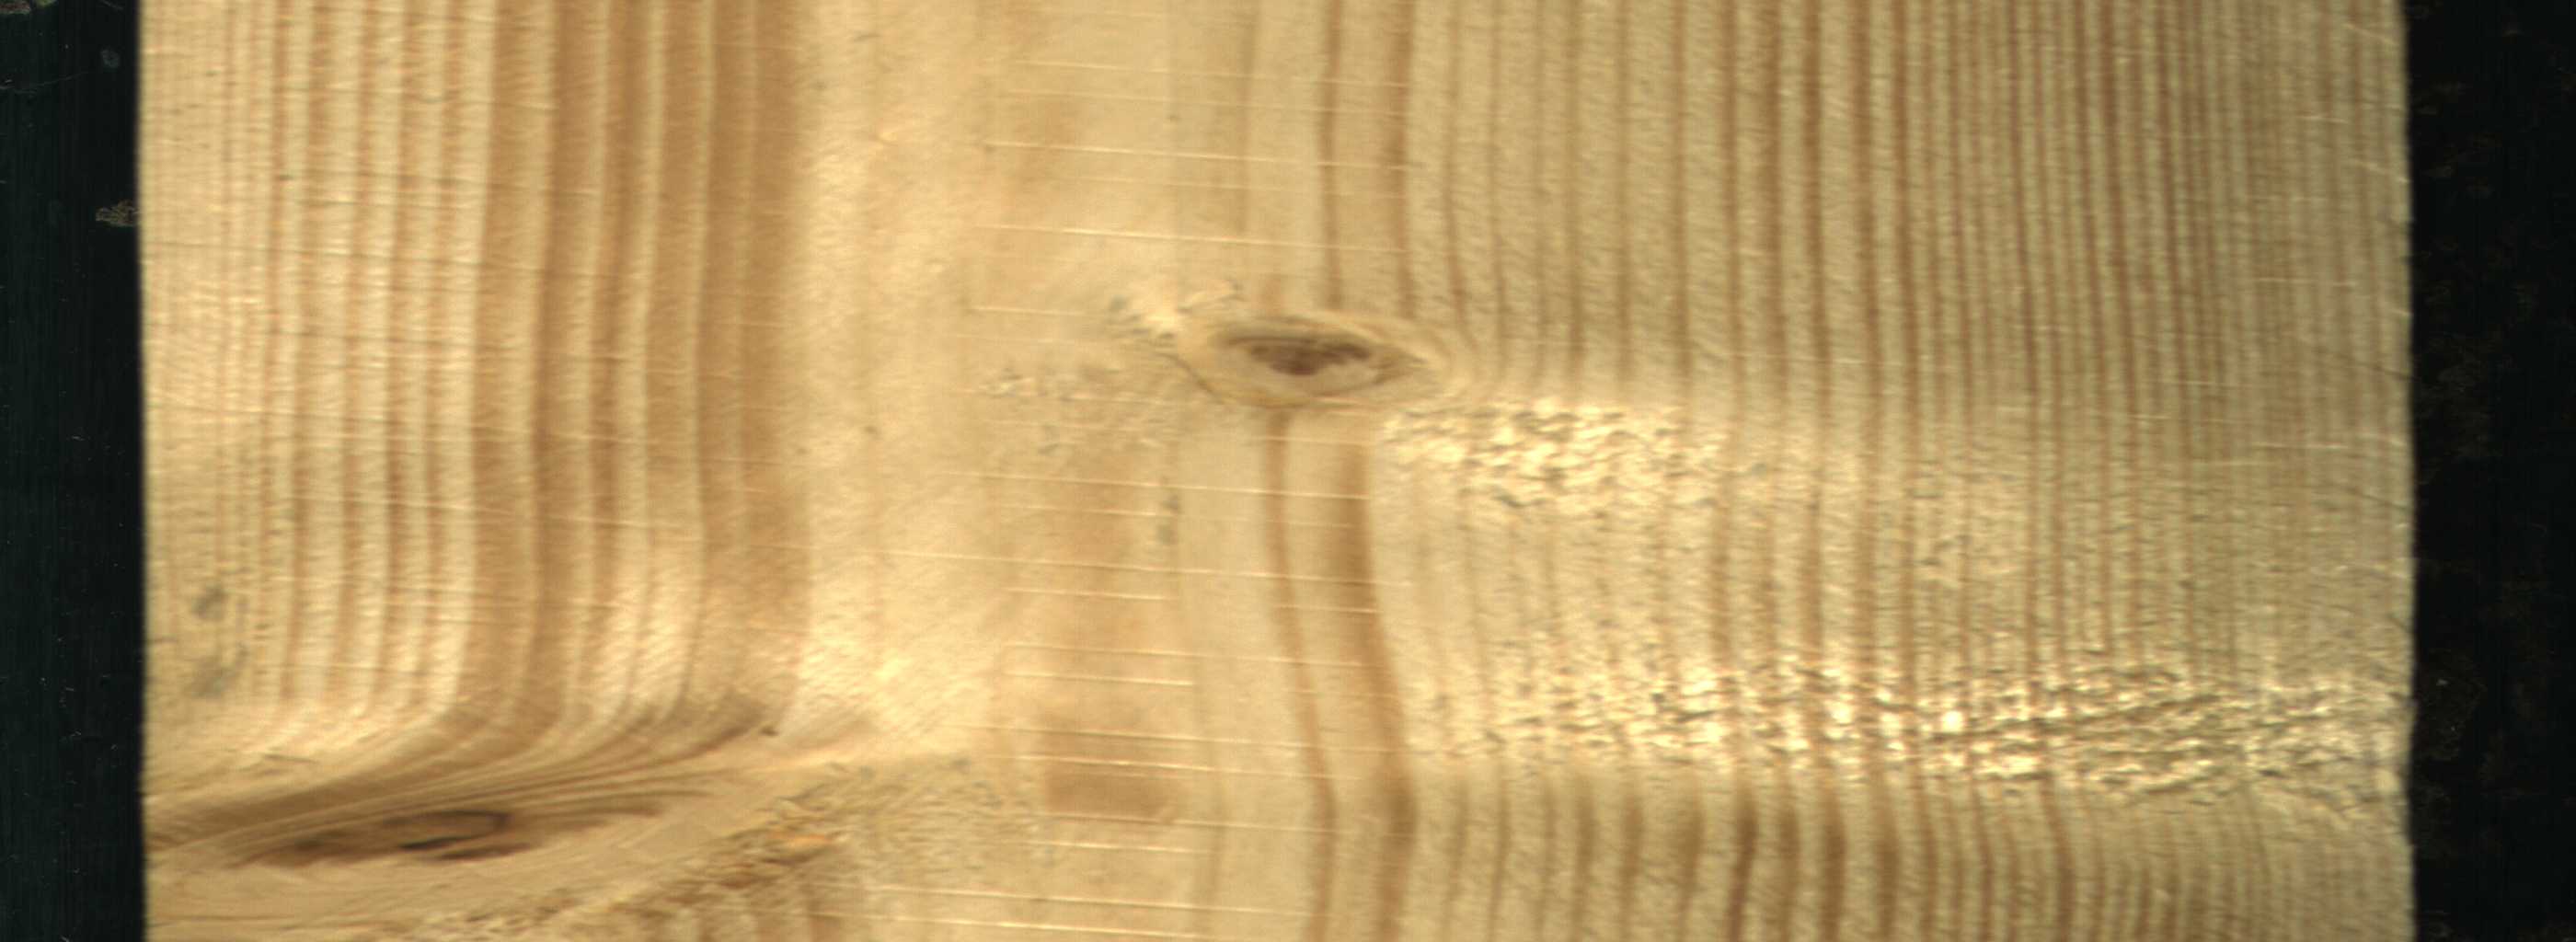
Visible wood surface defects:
Live_Knot
Live_Knot